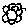
Label: flower